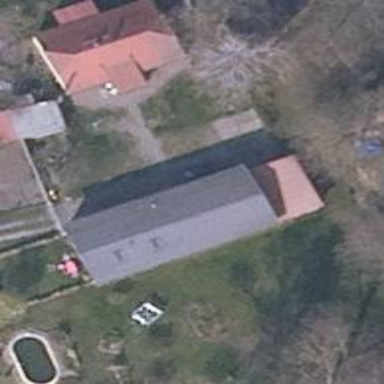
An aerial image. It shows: Building.